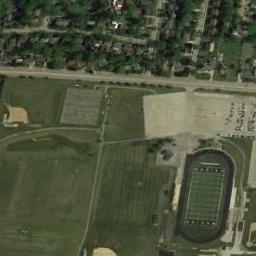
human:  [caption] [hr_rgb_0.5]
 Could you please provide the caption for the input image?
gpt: The ground track field is surrounded by grass .

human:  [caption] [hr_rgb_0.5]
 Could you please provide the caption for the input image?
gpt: The track and field is built on the lawn, A road away from the residential area, And there is a lot of vegetation around it .

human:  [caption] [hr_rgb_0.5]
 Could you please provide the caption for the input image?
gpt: There are some trees on one side of the track .

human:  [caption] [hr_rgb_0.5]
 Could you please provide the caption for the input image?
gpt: The ground track field is surrounded by a lawn and a parking lot .

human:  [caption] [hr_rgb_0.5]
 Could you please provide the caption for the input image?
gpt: There are green lawns beside the ground track field with a black track .